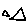
Label: triangle